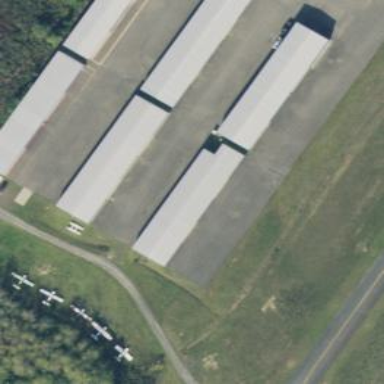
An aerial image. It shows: Hangar building at the airport.